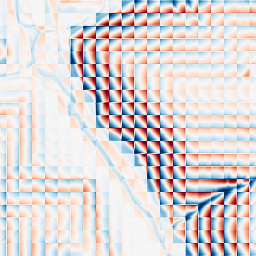
Category: wavelet
Decomposition family: wavelet_dwt
Decomposition parameters: wavelet: haar
level: 4
Upsampling method: quartic
Upsampling parameters: scale: 2
Upsampling scale: 2